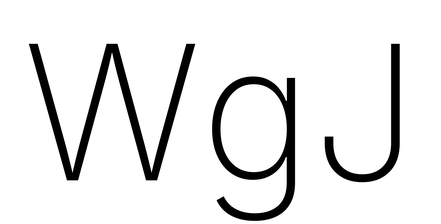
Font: Inter_ExtraLight